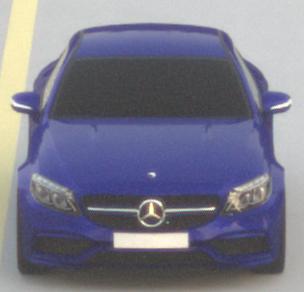
Make: Mercedes-Benz
Model: C 43 AMG
Detailed model: C-Class (205) AMG Limousine
Model produced from: 2016/10
Model produced until: 2018/04
Doors: 4
Color: blue
Road condition: dry road
Daytime: sunrise or sunset
Contrast: low contrast